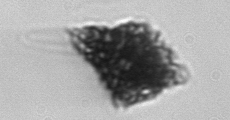
Label: Dictyocha